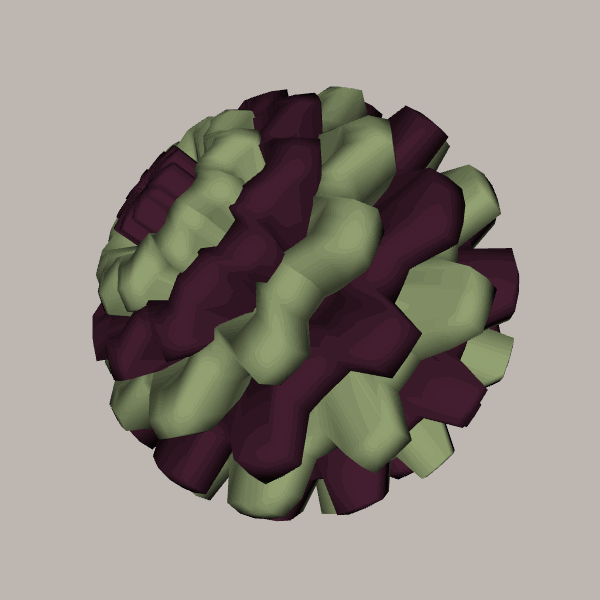
Background: light